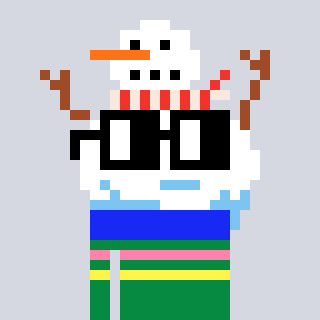
a pixel art character with square black glasses, a snowman-shaped head and a green-colored body on a cool background